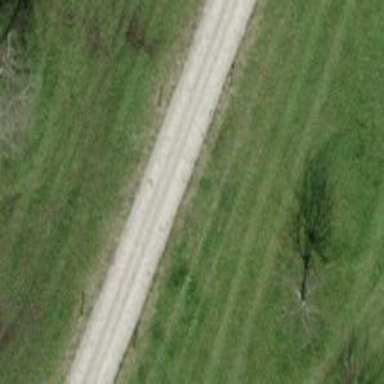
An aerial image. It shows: Paved track with grade 2 tracktype.